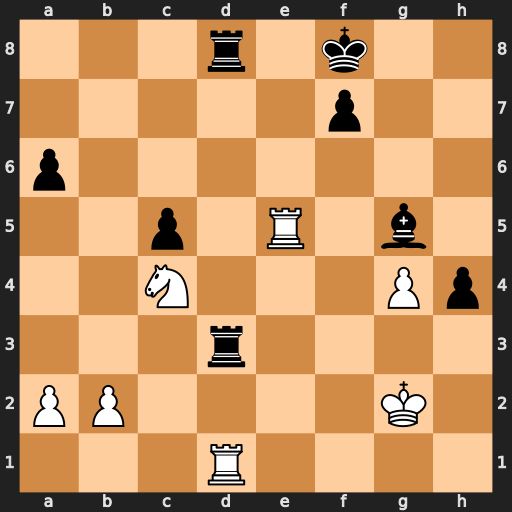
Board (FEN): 3r1k2/5p2/p7/2p1R1b1/2N3Pp/3r4/PP4K1/3R4
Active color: w
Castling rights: -
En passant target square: -
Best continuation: Rxd3 Rxd3 Rxg5